Field crop: maize
Growth stage: 2
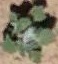
Species: chenopodium